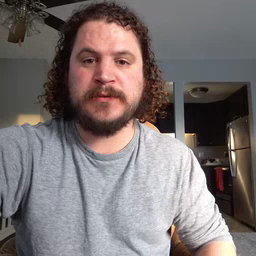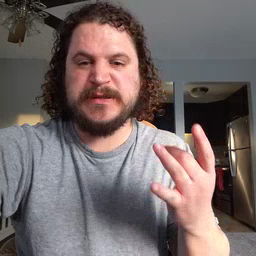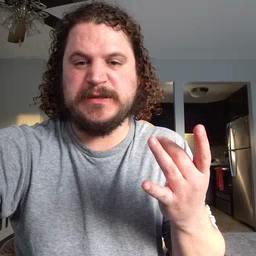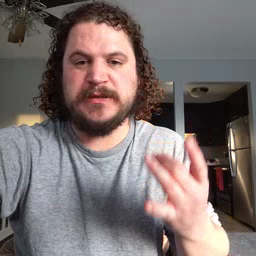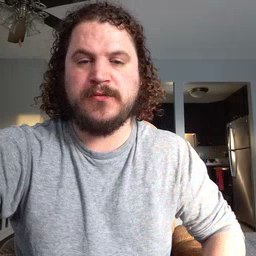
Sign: sticky